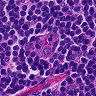
Metastatic tissue present: no